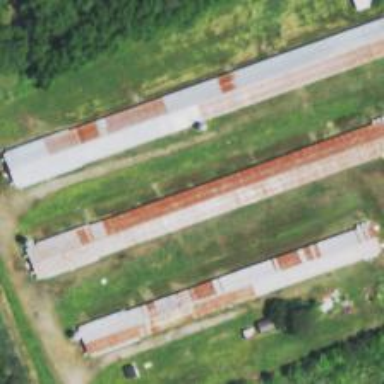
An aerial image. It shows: Farm auxiliary building.